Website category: university
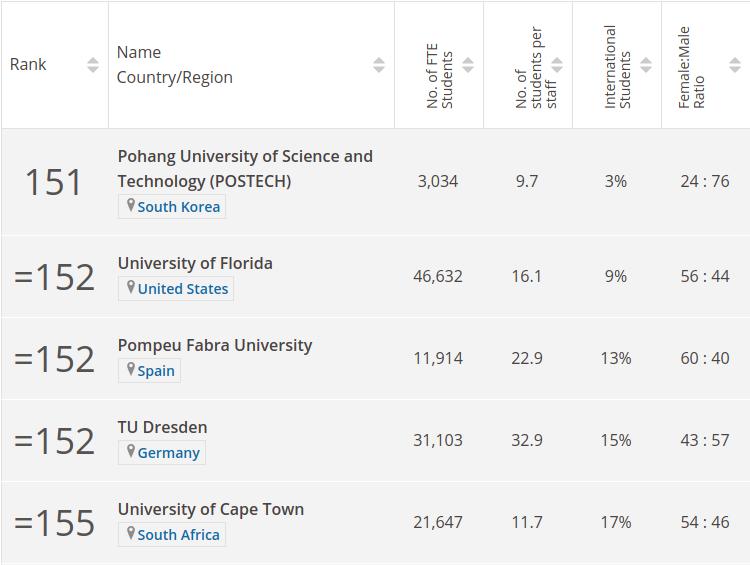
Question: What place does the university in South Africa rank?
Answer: =155

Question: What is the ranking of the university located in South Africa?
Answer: =155

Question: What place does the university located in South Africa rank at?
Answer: =155

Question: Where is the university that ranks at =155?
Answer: South Africa